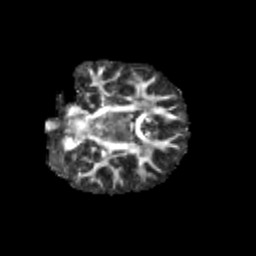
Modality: FA
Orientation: coronal
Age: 10
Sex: female
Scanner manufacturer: siemens
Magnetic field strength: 3 T
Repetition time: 3.8 s
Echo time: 0.07 s